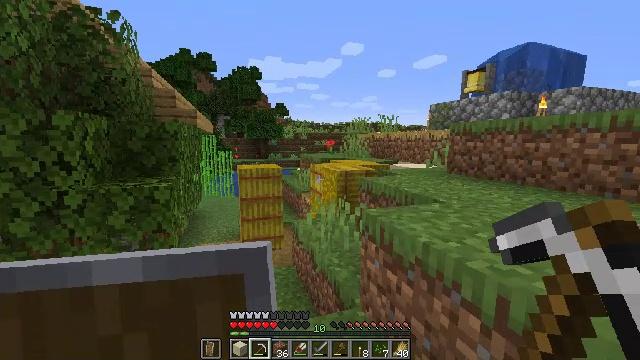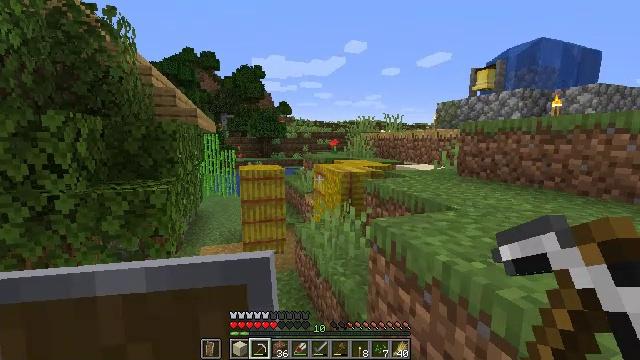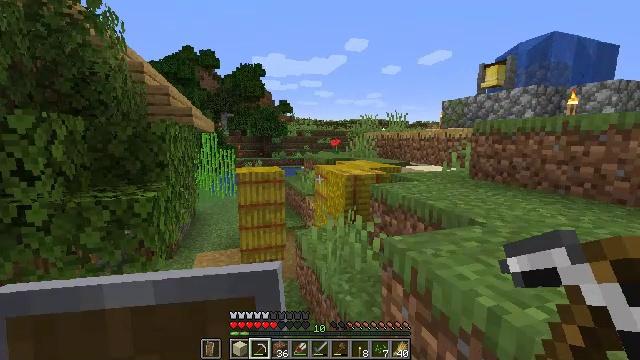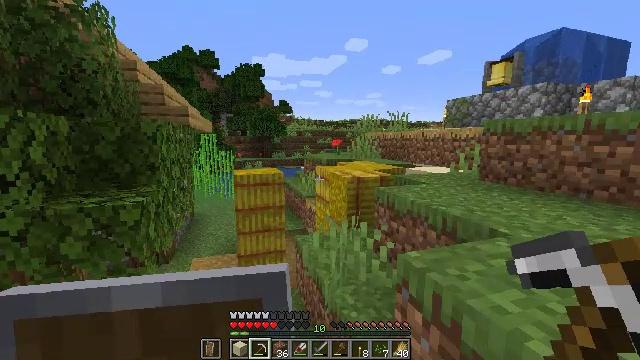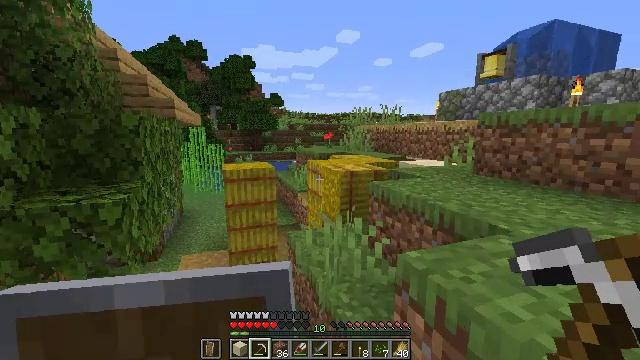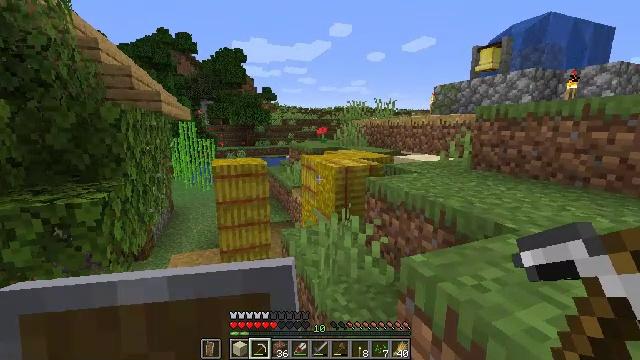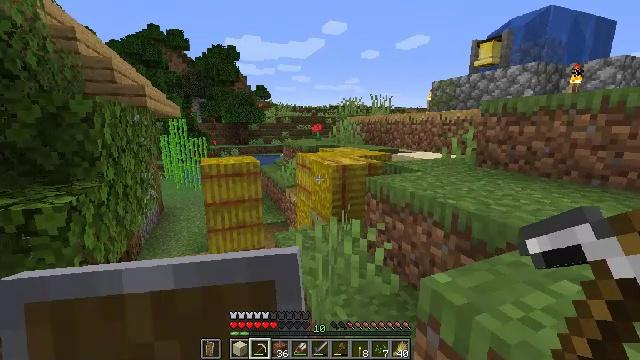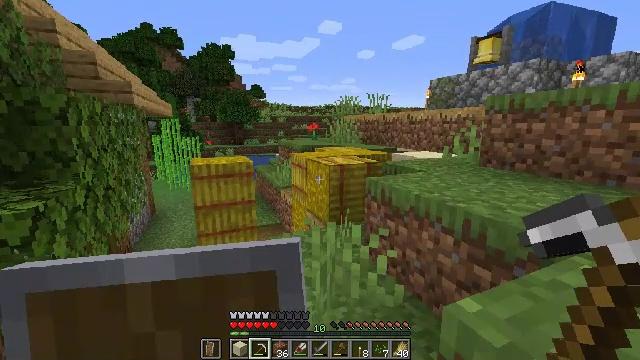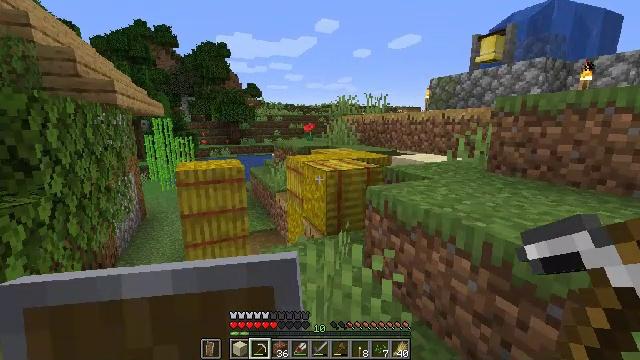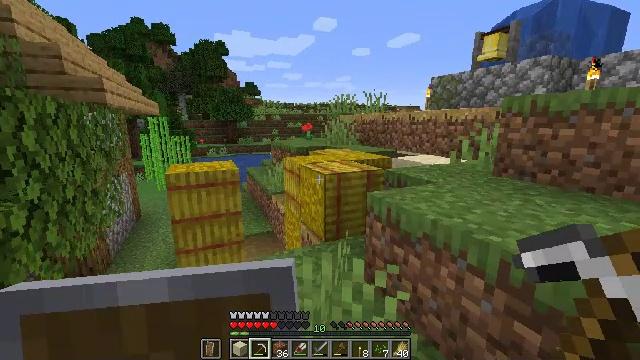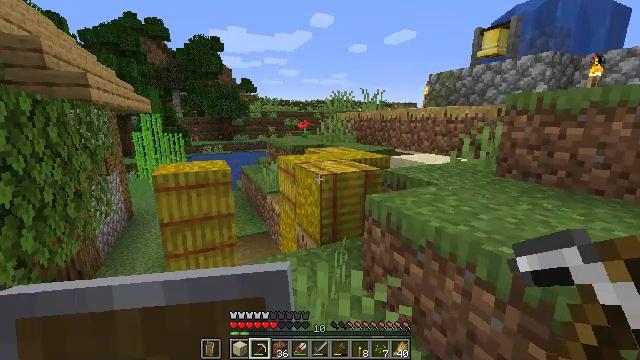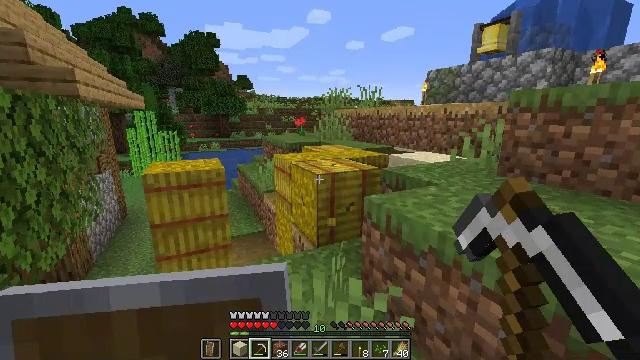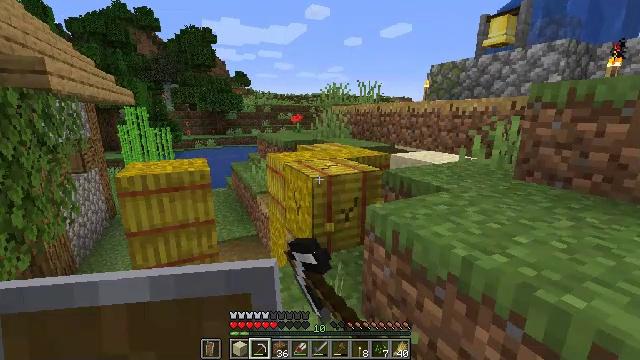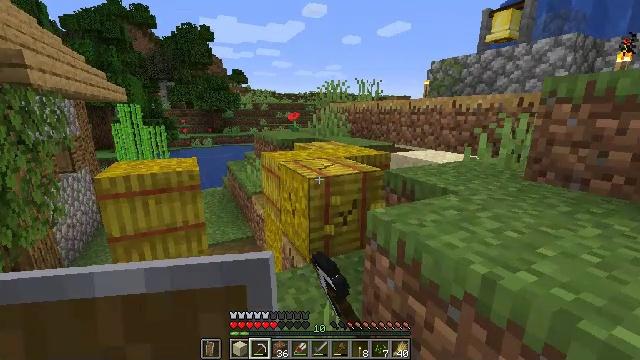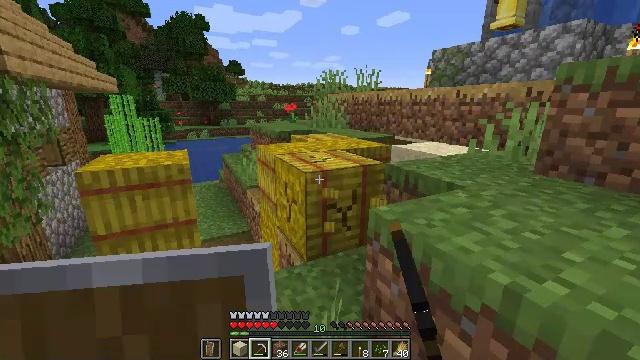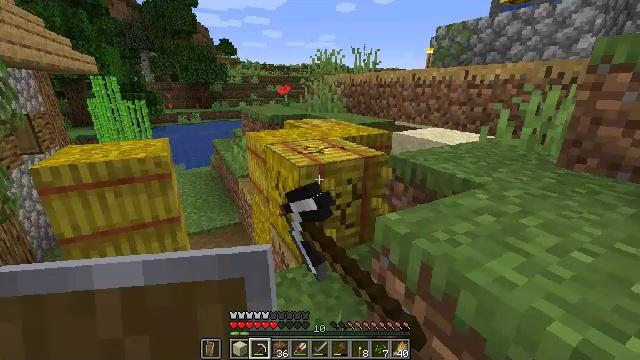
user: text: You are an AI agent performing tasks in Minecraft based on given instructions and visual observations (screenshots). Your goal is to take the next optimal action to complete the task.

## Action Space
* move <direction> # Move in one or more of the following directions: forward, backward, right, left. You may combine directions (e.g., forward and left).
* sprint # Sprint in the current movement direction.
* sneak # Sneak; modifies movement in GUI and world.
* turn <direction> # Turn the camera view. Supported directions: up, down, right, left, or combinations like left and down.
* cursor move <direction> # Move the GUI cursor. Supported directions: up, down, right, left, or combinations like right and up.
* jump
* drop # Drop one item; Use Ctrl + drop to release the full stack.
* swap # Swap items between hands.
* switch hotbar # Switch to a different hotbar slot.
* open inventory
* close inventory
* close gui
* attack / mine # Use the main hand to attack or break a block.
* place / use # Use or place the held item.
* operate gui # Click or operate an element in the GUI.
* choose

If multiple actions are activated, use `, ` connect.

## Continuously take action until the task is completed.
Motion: motion action
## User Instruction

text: Gather hay blocks from the farm.
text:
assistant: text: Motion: move forward
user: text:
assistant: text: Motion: move forward
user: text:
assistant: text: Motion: move forward
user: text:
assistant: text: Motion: move forward, turn right and down
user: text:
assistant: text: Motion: move forward, turn right and down
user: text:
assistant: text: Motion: move forward, turn right
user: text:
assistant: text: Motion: move forward
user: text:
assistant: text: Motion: move forward
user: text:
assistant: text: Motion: move forward
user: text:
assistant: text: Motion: move forward, attack / mine
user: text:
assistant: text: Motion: move forward, attack / mine
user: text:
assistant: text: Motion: move forward, attack / mine
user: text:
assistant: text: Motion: move forward, attack / mine
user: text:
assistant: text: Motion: move forward, turn down, attack / mine
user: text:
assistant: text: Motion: move forward, turn right and down, attack / mine
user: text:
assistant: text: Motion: move forward, turn down, attack / mine
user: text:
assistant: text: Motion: move forward, turn left and down, attack / mine
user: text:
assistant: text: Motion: turn left and down, attack / mine
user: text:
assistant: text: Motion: turn left, attack / mine
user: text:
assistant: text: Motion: attack / mine
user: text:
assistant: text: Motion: attack / mine
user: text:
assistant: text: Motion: attack / mine
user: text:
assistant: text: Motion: attack / mine
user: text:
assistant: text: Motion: attack / mine
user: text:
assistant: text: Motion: turn down, attack / mine
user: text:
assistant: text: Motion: turn down, attack / mine
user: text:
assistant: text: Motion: move forward, turn down, attack / mine
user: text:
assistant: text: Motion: move forward, turn down, attack / mine
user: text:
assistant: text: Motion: move forward, turn down, attack / mine
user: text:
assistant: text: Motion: move forward, turn down, attack / mine